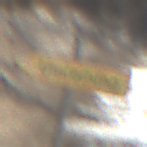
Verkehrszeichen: UmleitungswegweiserLinksweisend
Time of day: Midday
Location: Outdoor (Nature)
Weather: PartlyCloudy
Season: NotSpecified
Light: Natural